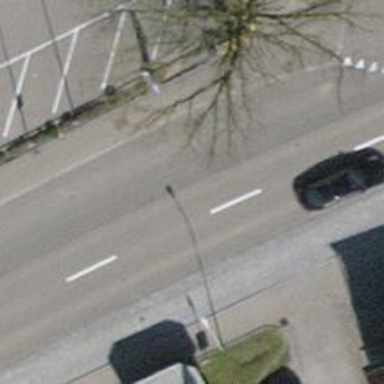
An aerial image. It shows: Bus stop with designated stop position for public transport.